Question: how to add "more" item inside the actionbar(greendroid) ? How can i add three action menu item inside the actionbar. Anyone know how to add more and customize it .

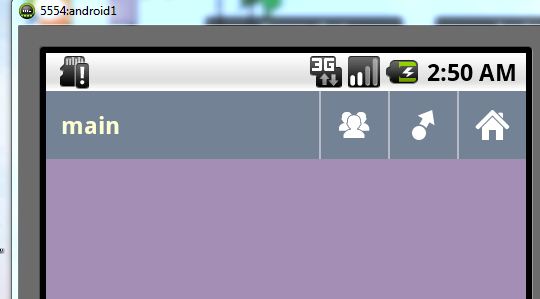
Answer: You have to modificate you style.xml
'''
<style name="CusttomTheme.ActionBar" parent="Theme.GreenDroid.NoTitleBar">
.......
<item name="gdActionBarMaxItems">5</item>
.......
</style>
'''
In that case you insert 5 item in the actionBar